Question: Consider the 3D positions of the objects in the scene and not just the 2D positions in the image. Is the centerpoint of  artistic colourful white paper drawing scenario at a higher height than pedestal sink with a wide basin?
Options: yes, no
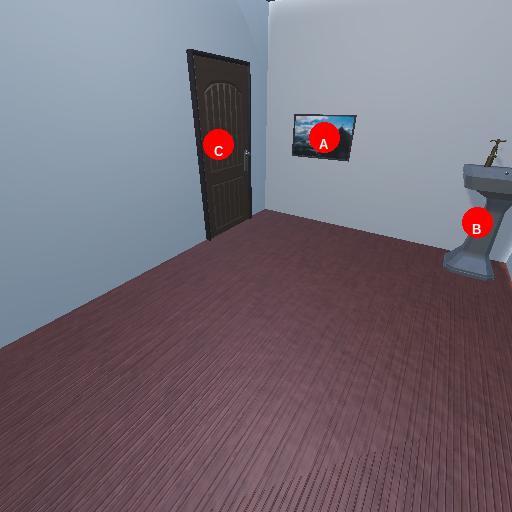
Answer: yes